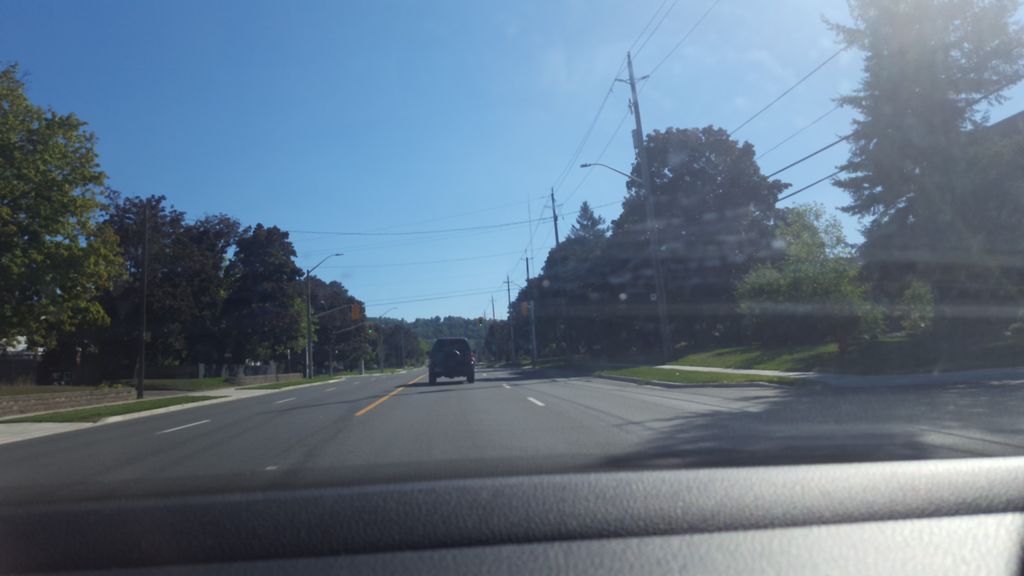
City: hamilton